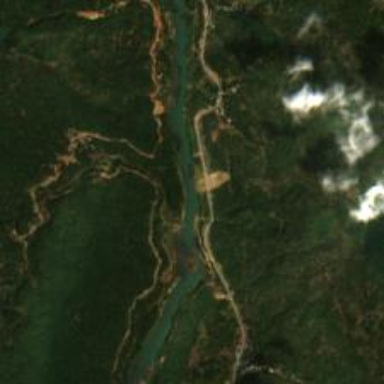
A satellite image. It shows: Beautiful view of river.